Question: When I create a HighMaps object, the map displays a message at the bottom with an invalid character (see red box):

This seems to render fine in all of the <URL>. Here is the HTML block that gets created when launched on my localhost:
'''
<text x="426" text-anchor="end" zIndex="8" style="cursor:pointer;color:#909090;font-size:9px;fill:#909090;" y="395">
<tspan onclick="location.href=&quot;http://www.highcharts.com&quot;" style="cursor: pointer;">Highcharts</tspan>
<tspan dx="0"> ©️ </tspan>
<tspan onclick="location.href=&quot;http://www.naturalearthdata.com&quot;" dx="0" style="cursor: pointer;">Natural Earth</tspan>
</text>
'''
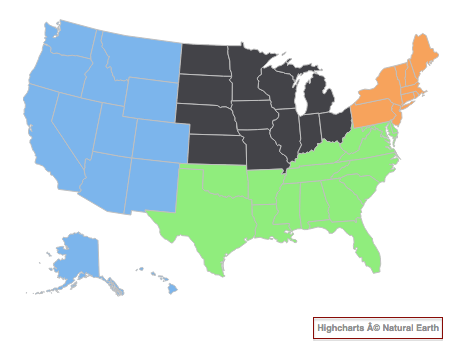
Answer: Try to set utf-8 encoding of your page file and set correct meta.